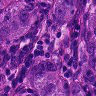
Metastatic tissue present: yes